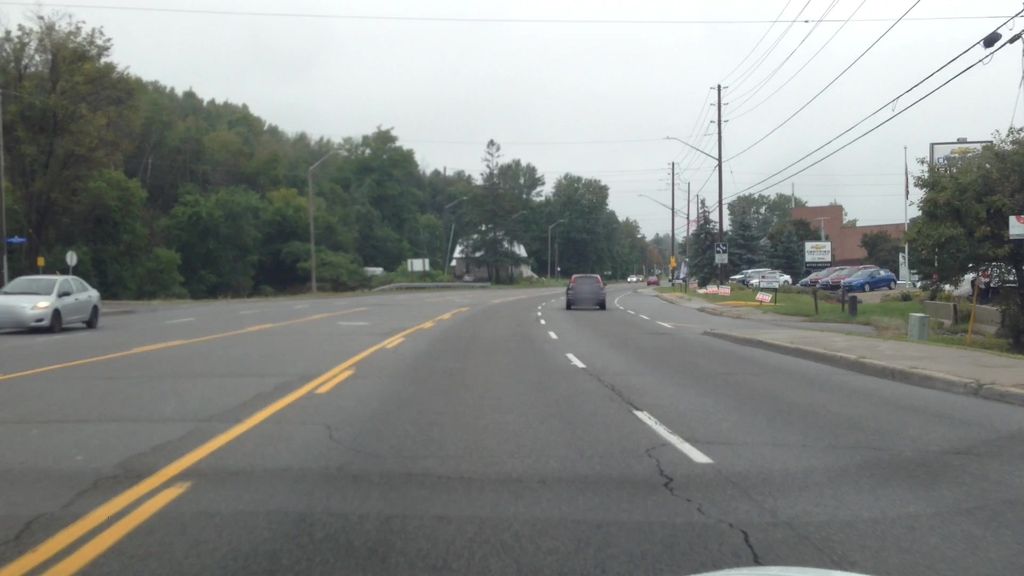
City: ottawa-gatineau